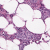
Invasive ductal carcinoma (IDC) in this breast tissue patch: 1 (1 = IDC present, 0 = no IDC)